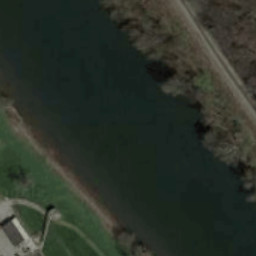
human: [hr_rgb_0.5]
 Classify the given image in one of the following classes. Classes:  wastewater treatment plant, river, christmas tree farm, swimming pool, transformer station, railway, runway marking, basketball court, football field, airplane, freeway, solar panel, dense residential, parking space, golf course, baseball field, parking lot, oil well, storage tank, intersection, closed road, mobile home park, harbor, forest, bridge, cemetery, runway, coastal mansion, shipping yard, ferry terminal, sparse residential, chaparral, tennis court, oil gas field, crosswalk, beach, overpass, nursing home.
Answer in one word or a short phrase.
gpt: river